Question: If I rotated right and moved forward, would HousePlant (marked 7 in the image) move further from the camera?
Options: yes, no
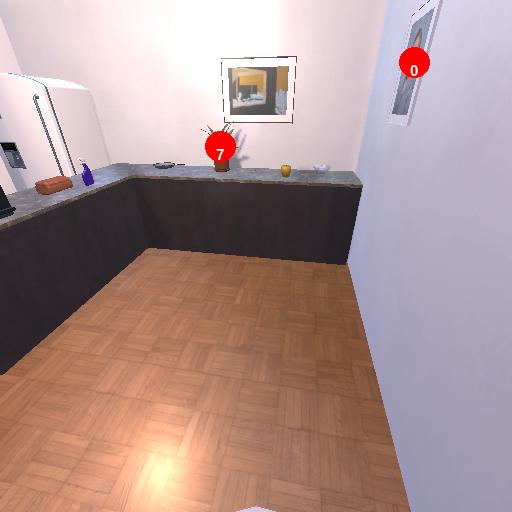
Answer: yes